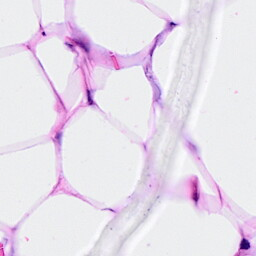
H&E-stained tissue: Breast